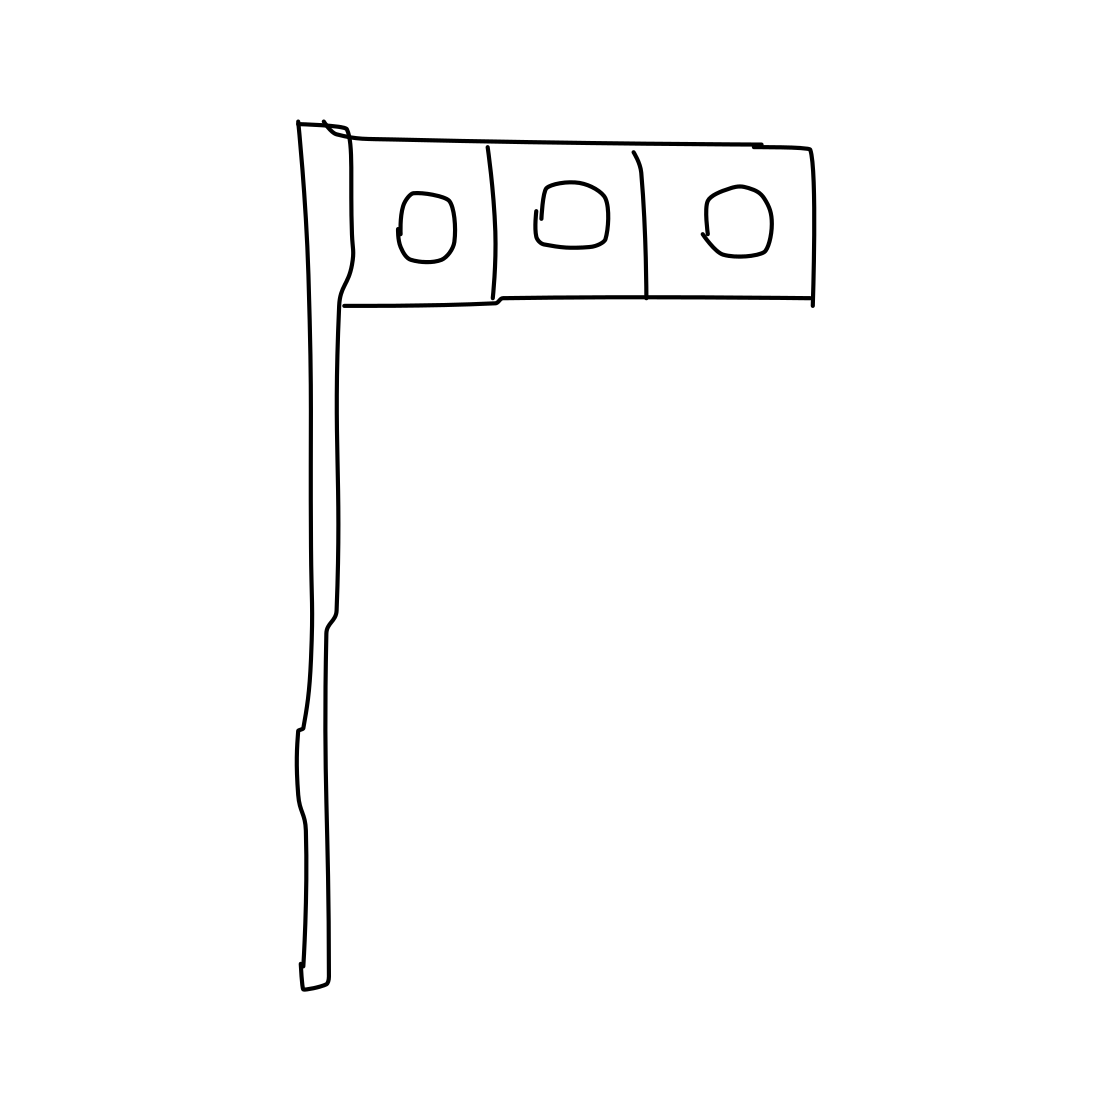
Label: traffic light